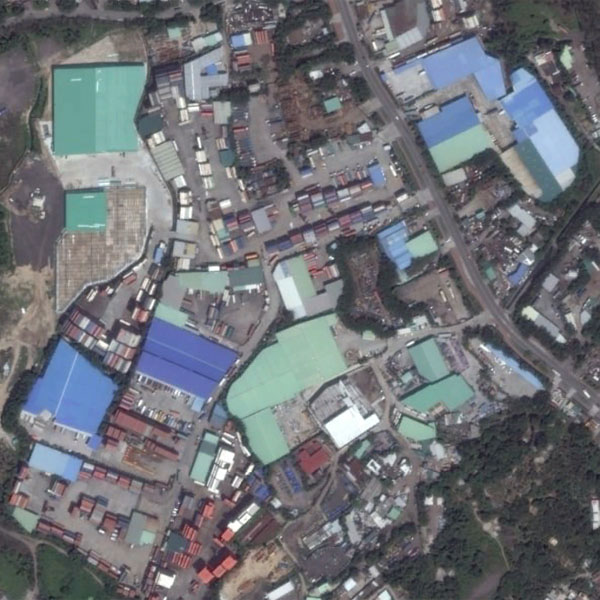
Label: Industrial